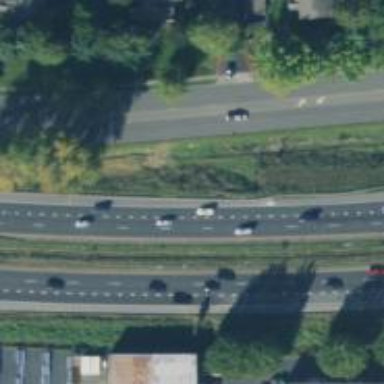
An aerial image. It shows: View of motorway.